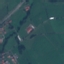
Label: Pasture